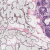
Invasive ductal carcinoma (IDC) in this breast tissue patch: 0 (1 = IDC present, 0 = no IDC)